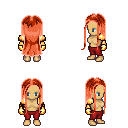
a pixel art fantasy rpg character, female body template, human, tanned skin, gold arm armor, red pants, red extra-long hairstyle, gold gloves, four views (front, back, left, right), 2x2 character sprite sheet, small pixel art, hard edges, no anti-aliasing